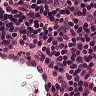
Metastatic tissue present: no